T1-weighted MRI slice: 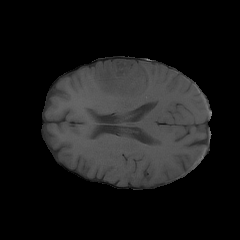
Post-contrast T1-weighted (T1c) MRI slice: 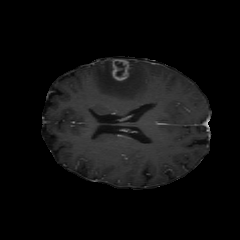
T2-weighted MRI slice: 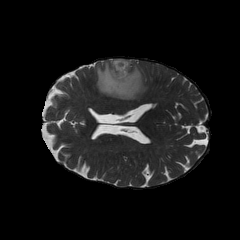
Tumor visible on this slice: yes